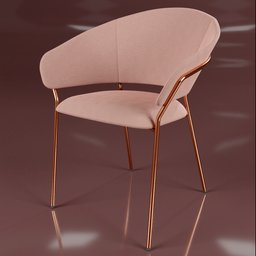
Label: furniture